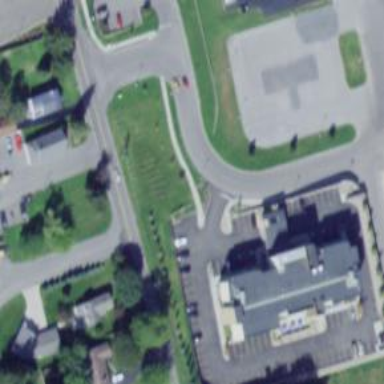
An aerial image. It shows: Parking space is available.